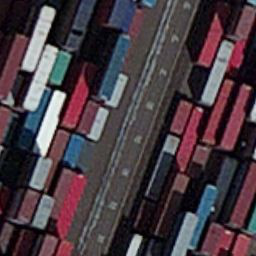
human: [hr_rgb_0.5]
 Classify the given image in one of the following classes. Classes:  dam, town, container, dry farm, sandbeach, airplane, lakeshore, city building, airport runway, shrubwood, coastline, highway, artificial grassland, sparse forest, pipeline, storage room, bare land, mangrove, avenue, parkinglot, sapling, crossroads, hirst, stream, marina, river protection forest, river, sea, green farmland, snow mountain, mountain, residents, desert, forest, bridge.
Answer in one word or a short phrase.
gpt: container